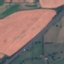
Land use / land cover class: Highway